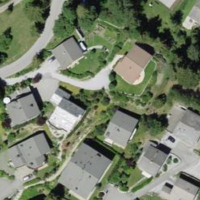
EUNIS habitat code: 54
Species observed at this site:
Sorbus aucuparia